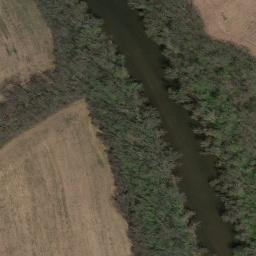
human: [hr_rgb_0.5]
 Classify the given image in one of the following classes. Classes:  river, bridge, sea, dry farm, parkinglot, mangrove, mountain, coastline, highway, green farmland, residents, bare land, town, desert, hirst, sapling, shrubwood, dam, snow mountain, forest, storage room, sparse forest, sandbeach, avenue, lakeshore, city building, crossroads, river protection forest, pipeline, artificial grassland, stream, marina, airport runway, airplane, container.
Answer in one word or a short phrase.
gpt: river